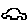
Label: car